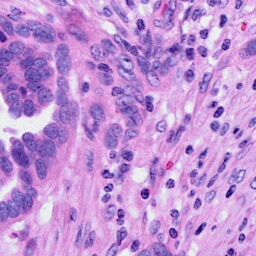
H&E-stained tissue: Ovarian